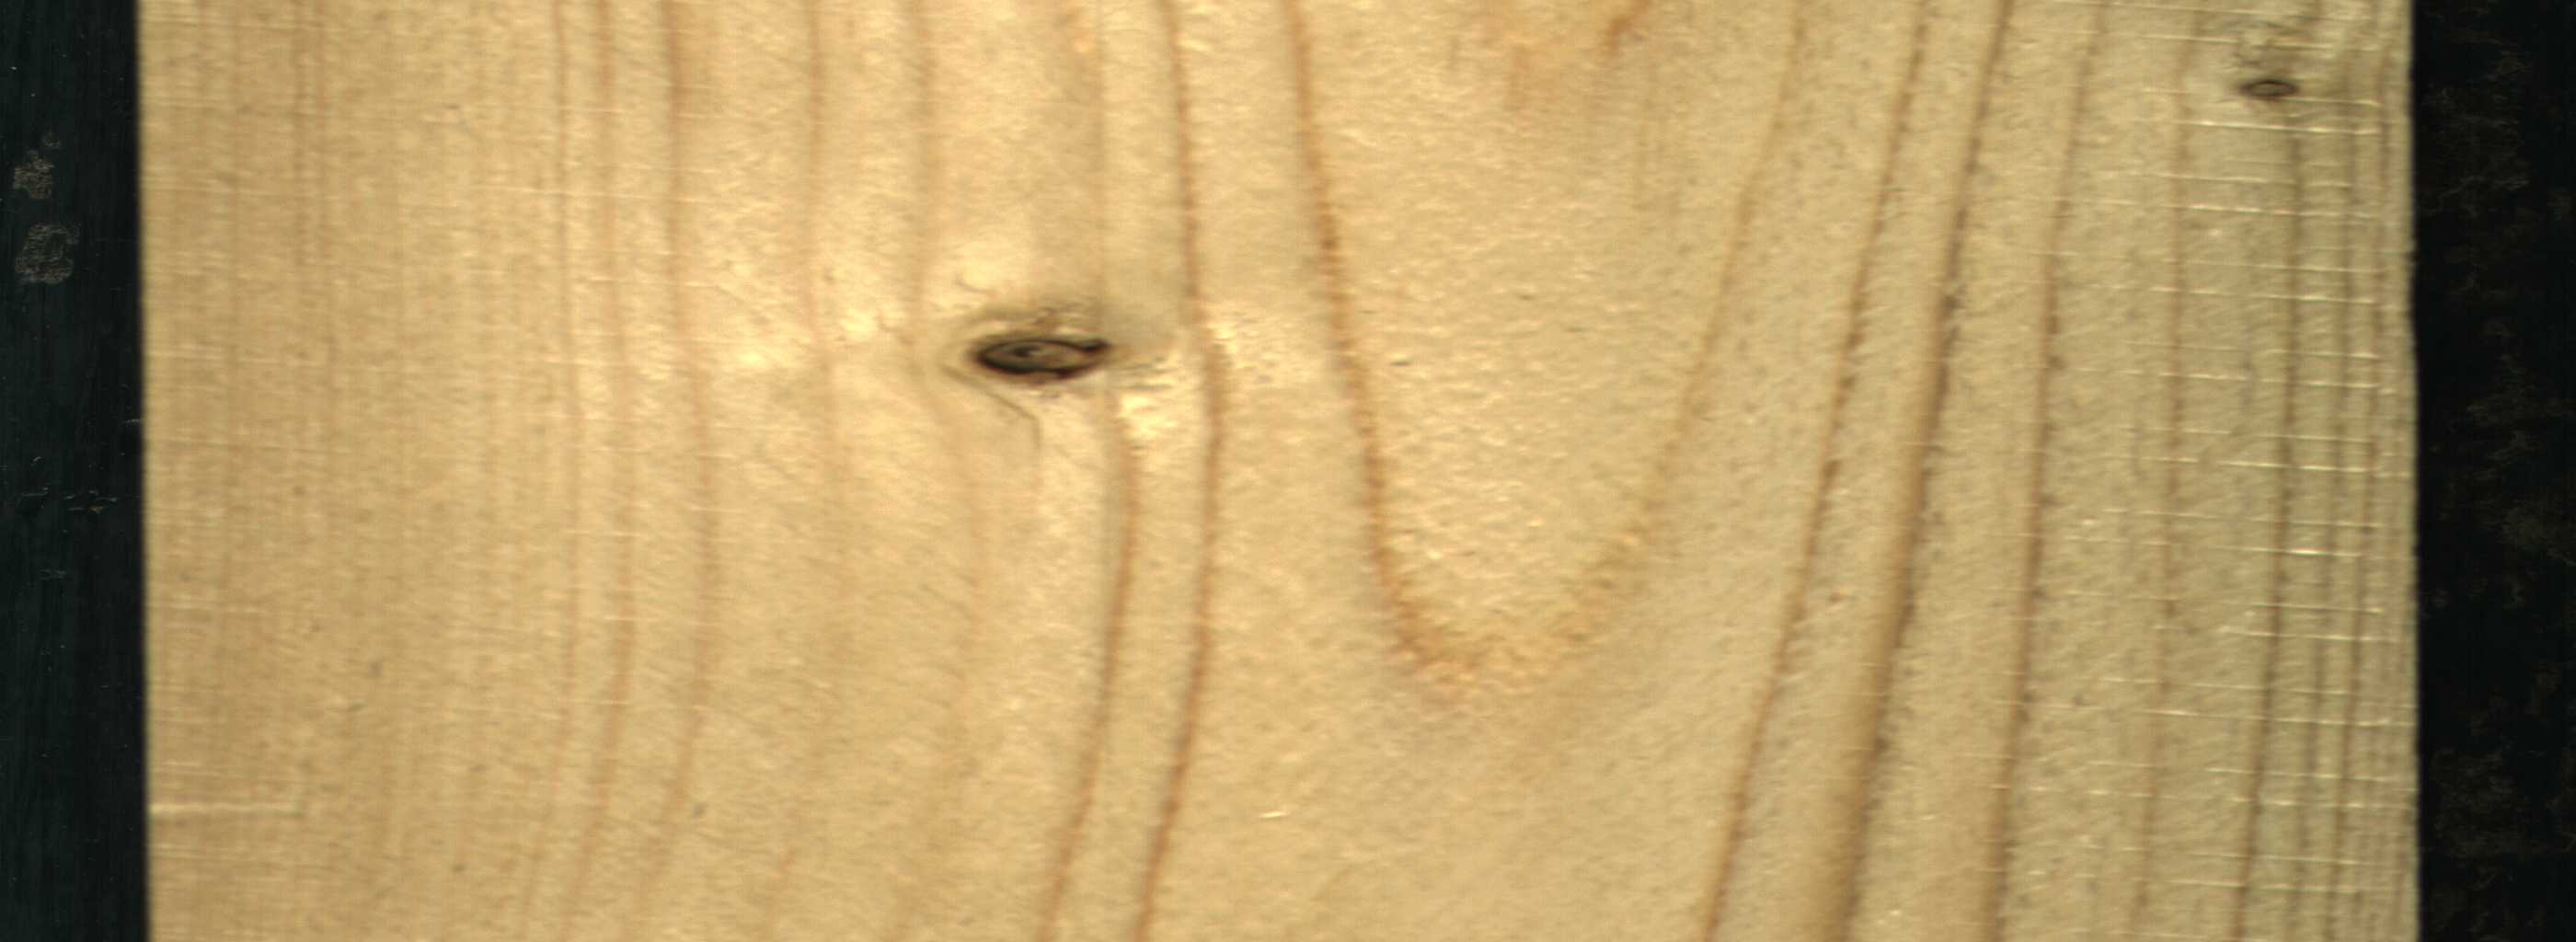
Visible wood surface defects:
Dead_Knot
Live_Knot